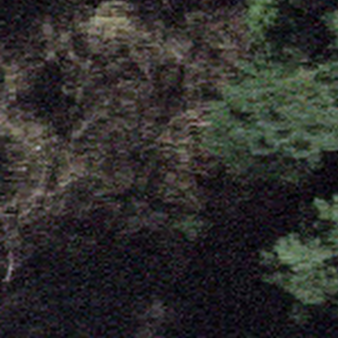
Label: other